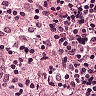
Metastatic tissue present: no